Aerial crown-view tile of a tropical tree (Barro Colorado Island, Panama), acquired 20240611:
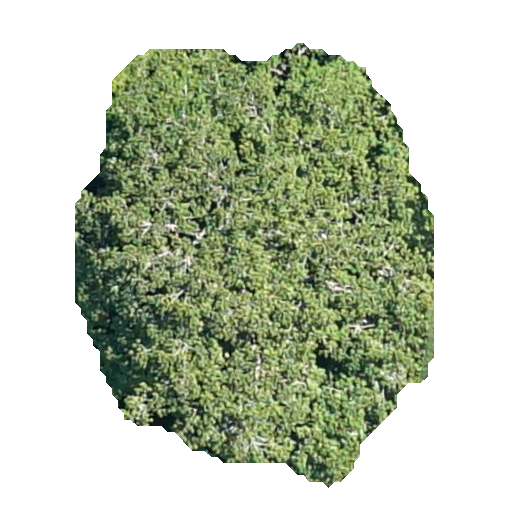
Species: Sterculia apetala
GBIF accepted scientific name: Sterculia apetala
Crown area: 194.013 m²